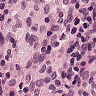
Metastatic tissue present: no